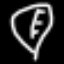
Label: leaf